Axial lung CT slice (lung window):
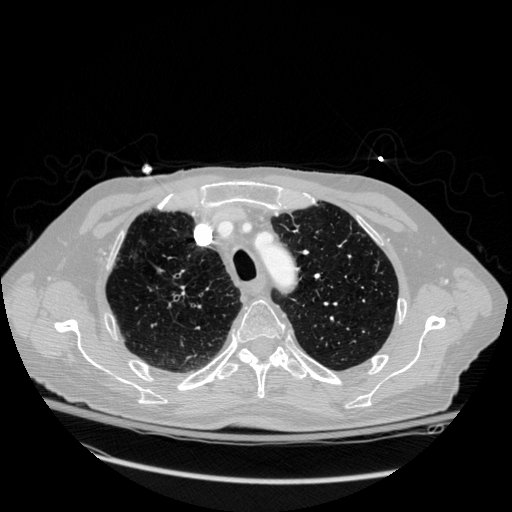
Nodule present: no